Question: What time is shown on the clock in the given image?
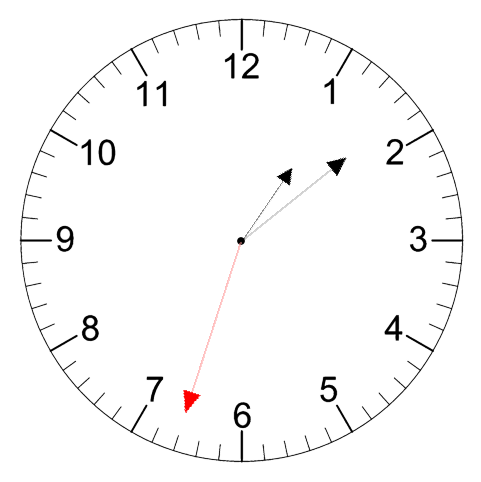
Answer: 01:08:33